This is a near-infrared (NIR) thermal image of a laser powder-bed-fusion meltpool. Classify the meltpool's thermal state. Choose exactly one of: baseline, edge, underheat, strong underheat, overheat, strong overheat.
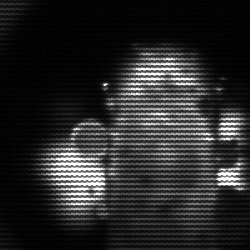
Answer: strong underheat